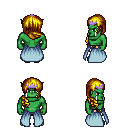
a pixel art fantasy rpg character, male body template, orc, green skin, overskirt, gold greaves, blonde right-swept hairstyle, purple tiara, gray slippers, four views (front, back, left, right), 2x2 character sprite sheet, small pixel art, hard edges, no anti-aliasing